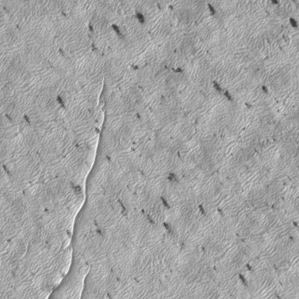
Label: frost